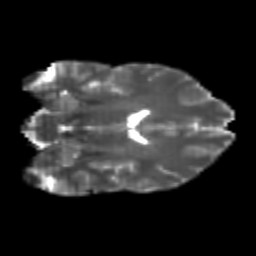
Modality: T2w
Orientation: coronal
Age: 23
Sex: male
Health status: healthy
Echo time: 0.074 s